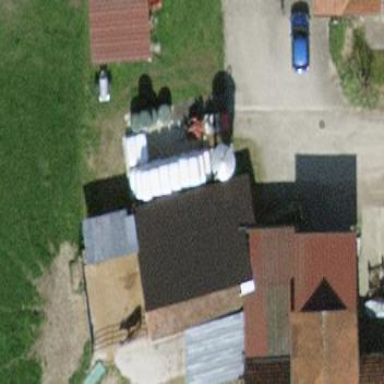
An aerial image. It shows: Farm building.